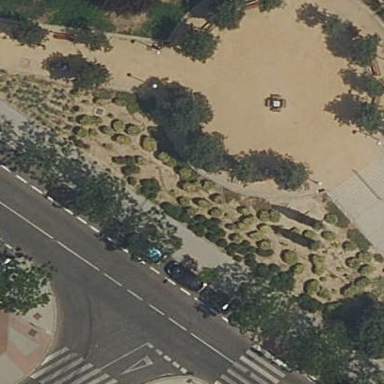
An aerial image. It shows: Garden with kerb barrier.